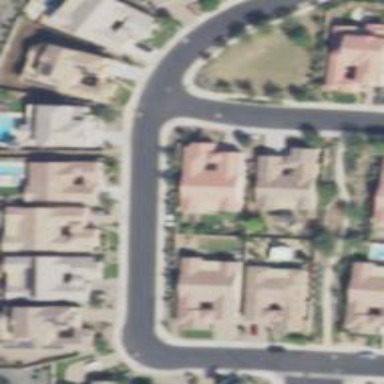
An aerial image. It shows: Residential road.